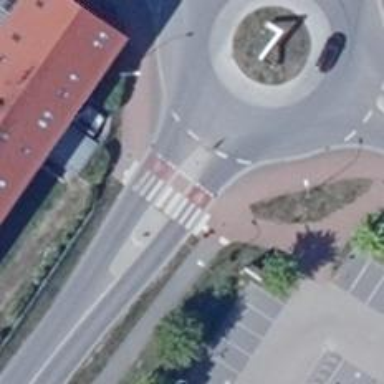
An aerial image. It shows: Secondary road with cycle track.